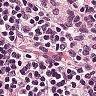
Metastatic tissue present: no